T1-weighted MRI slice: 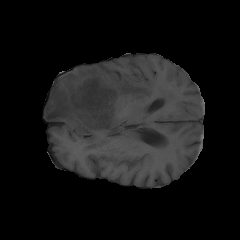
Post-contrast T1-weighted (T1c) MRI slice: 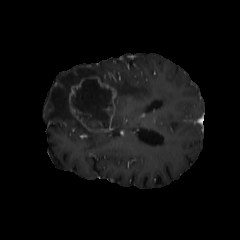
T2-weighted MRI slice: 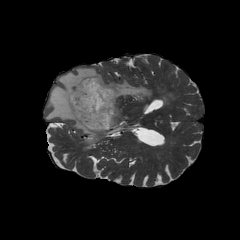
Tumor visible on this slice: yes